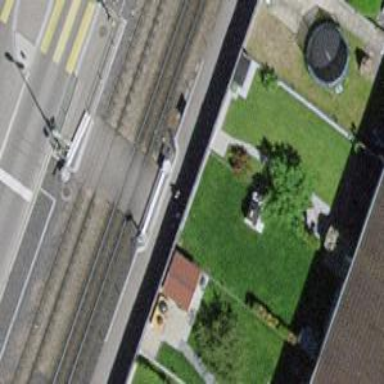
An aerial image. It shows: Railway crossing.